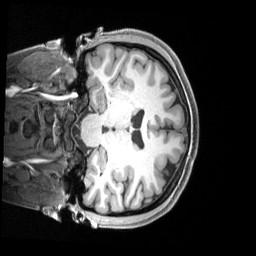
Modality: T1w
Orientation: coronal
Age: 26
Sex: female
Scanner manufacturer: siemens
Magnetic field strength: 3 T
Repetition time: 2.4 s
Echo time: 0.00219 s